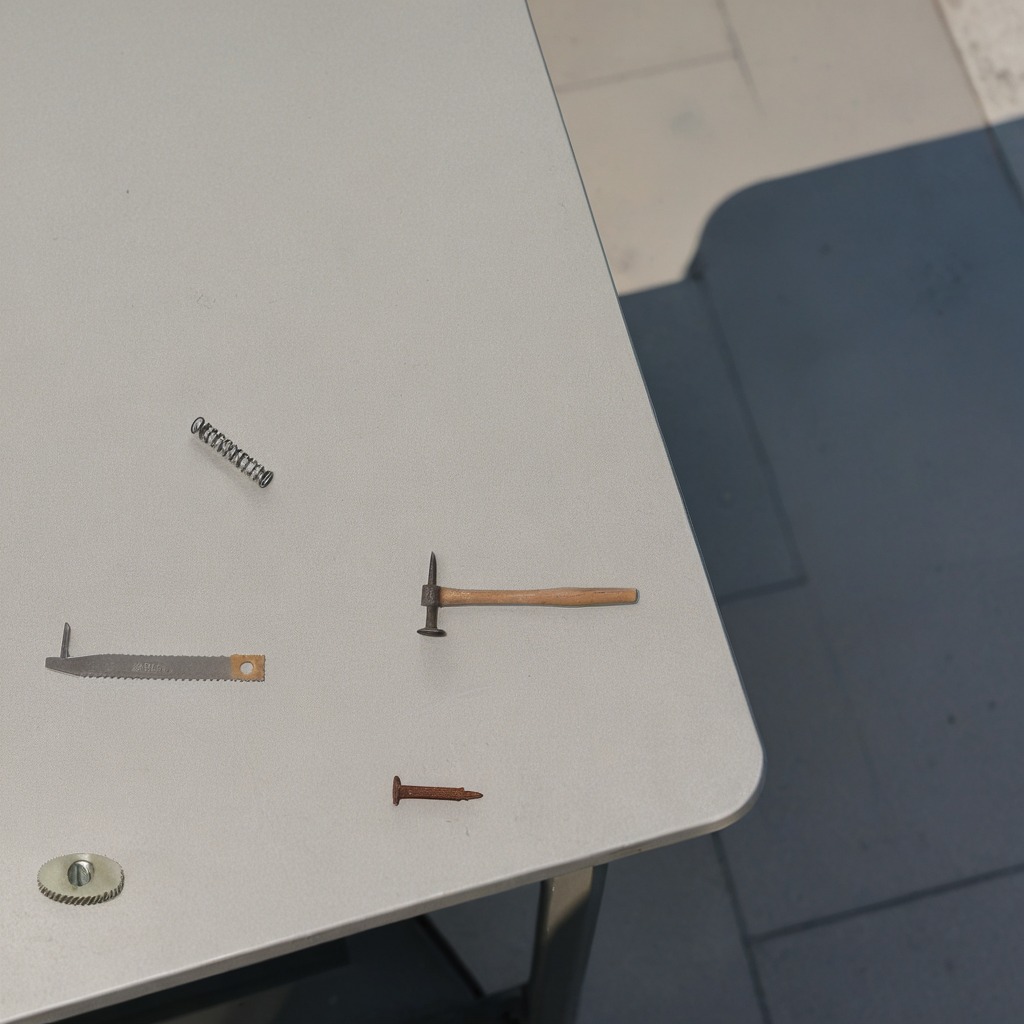
A steel gear with teeth, a hammer, an iron nail, a coiled metal spring, and a handheld metal saw are lying on the utility table.